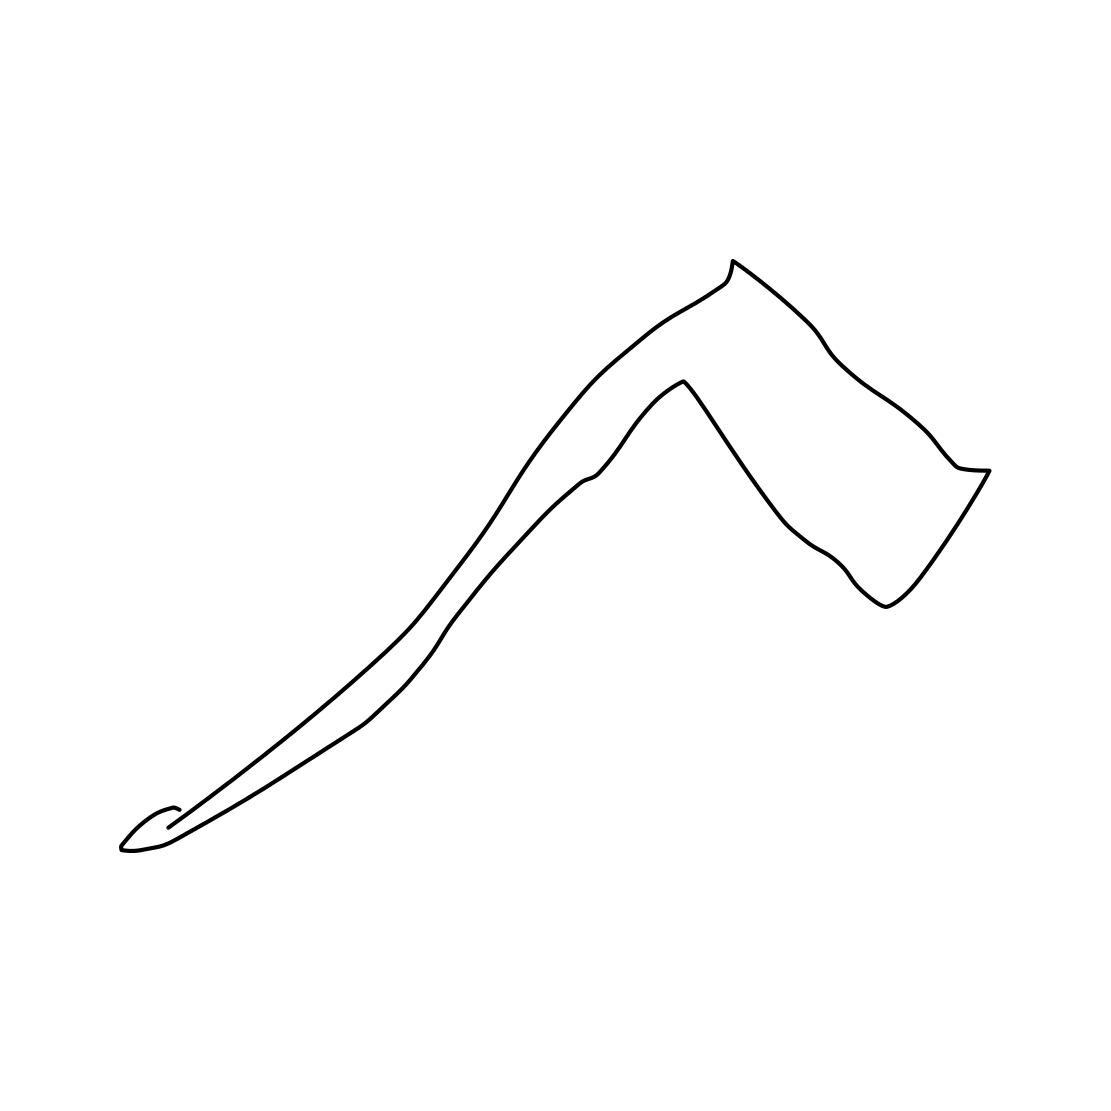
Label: axe